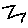
Label: zigzag